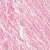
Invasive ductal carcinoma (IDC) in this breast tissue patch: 0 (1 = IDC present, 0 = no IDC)